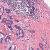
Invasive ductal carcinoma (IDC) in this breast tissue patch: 1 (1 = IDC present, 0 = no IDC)